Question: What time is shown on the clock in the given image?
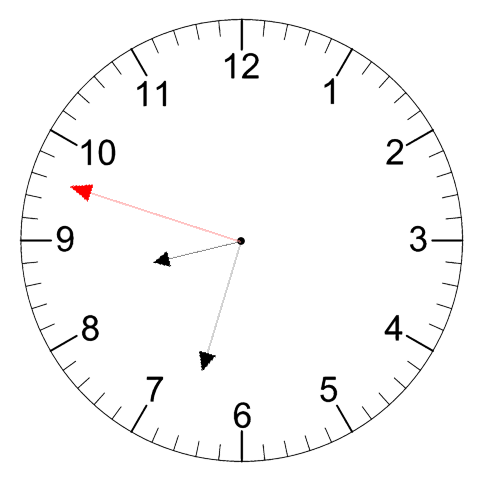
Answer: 08:32:48